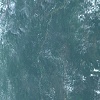
Label: land